Question: I am trying to calculate the average difference between order_time and pickup_time grouped by runner, but in customers table order_time can appear more than once and the calculations go wrong because of this
-
| order_id | customer_id | pizza_id | exclusions | extras | order_time |
| -------- | ----------- | -------- | ---------- | ------ | ---------- |
| 1 | 101 | 1 | NULL | NULL | 2020-01-01 18:05:00 |
| 2 | 101 | 1 | NULL | NULL | 2020-01-01 19:01:00 |
| 3 | 102 | 1 | NULL | NULL | 2020-01-02 23:51:00 |
| 3 | 102 | 2 | NULL | NULL | 2020-01-02 23:51:00 |
-ruunners_orders_table
| order_id | runner_id | pickup_time | distance | duration | cancellation |
| -------- | --------- | ----------- | -------- | -------- | ------------ |
| 1 | 1 | 2020-01-01 18:15:34 | 20 | 32 | NULL |
| 2 | 1 | 2020-01-01 19:10:54 | 20 | 27 | NULL |
| 3 | 1 | 2020-01-03 00:12:37 | 13,4 | 20 | NULL |
| 4 | 2 | 2020-01-04 13:53:03 | 23,4 | 40 | NULL |

My calculated field is working like (image): (9+10+21+21+15+15)/6
But it should be: (9+10+21+15)/4
It is getting 2 info about the same order
The only solution I found is to create a new table without duplicated values like this:
| order_id | runner_id | pickup_time | order_time |
| -------- | --------- | ----------- | ---------- |
Any other suggestion?
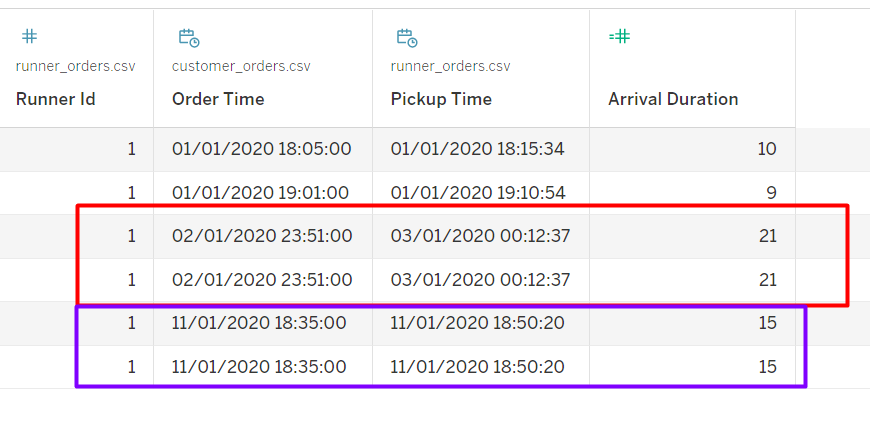
Answer: > It seems like you may want something like {FIXED order_id:
max(pickup_time - order_time)} because it sounds like you need a
single time delta for each order. Then hopefully Tableau will let you
take the average of that calculation when you have runner_id and the
new field in the view
<URL>
I changed my calculated field from
'''
DATEDIFF('minute',[Order Time],[Pickup Time])
'''
to:
'''
{ FIXED [Order Id]: max(DATEDIFF('minute',[Order Time],[Pickup Time]))}
'''
Now the average calculation is correct, no more duplicates
<URL>